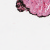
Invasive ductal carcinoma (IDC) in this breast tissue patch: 0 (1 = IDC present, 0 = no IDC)